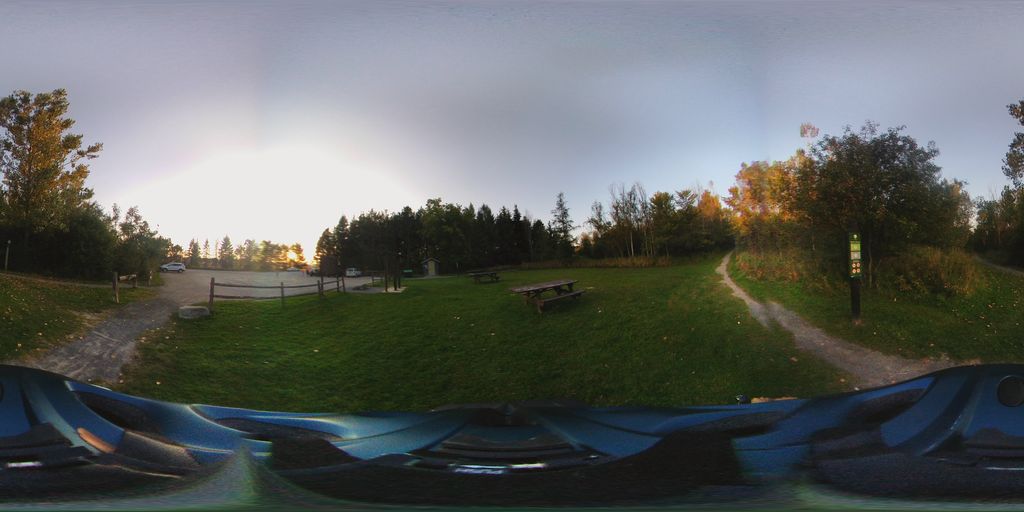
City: ottawa-gatineau